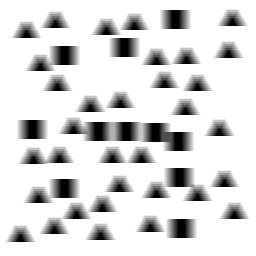
Squares: 11
Triangles: 33
Stars: 0
Total shapes: 44